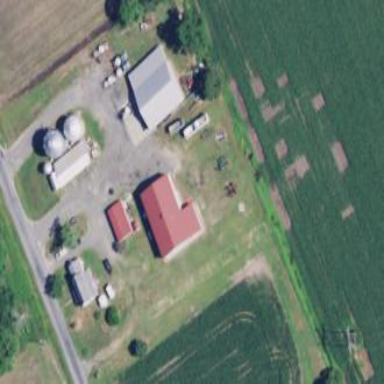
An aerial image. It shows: Farmyard area.